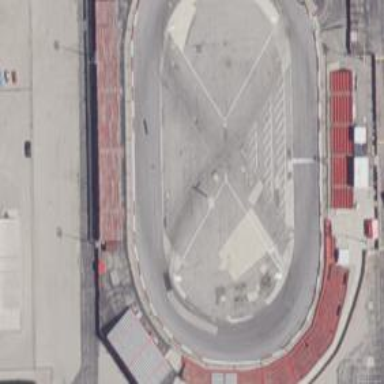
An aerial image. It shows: Motor sport raceway.